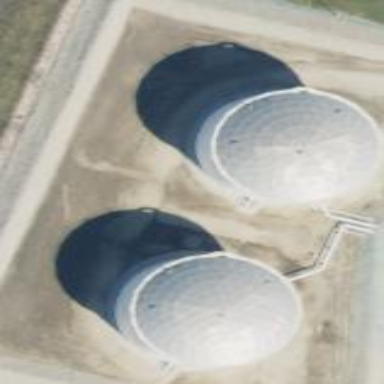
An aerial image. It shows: Storage tank which is man-made and housed in building.